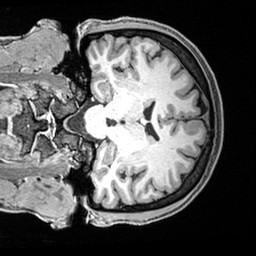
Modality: T1w
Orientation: coronal
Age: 33
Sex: female
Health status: healthy
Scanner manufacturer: siemens
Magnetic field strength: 3 T
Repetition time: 2.4 s
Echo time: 0.00217 s